Field crop: maize
Growth stage: 2
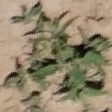
Species: atriplex